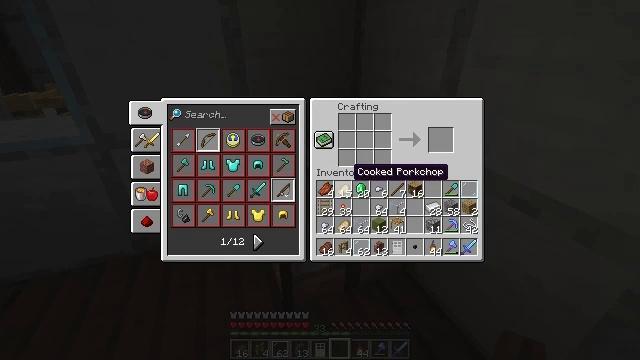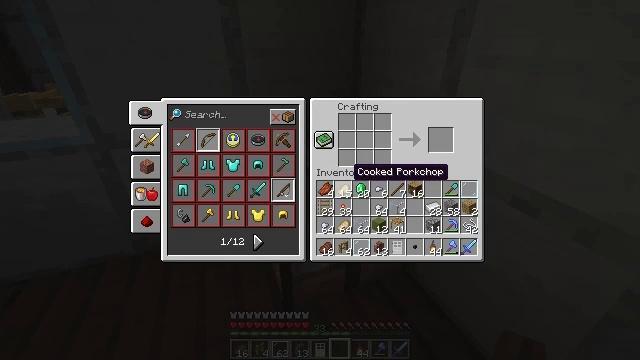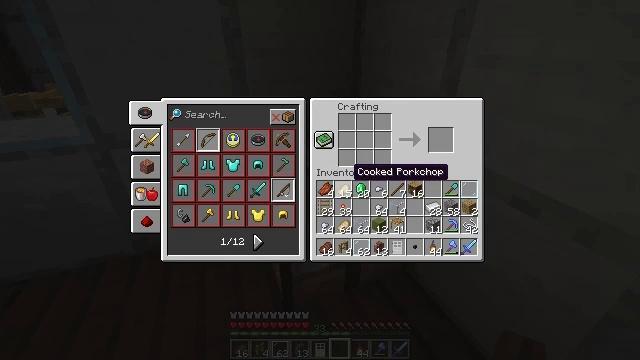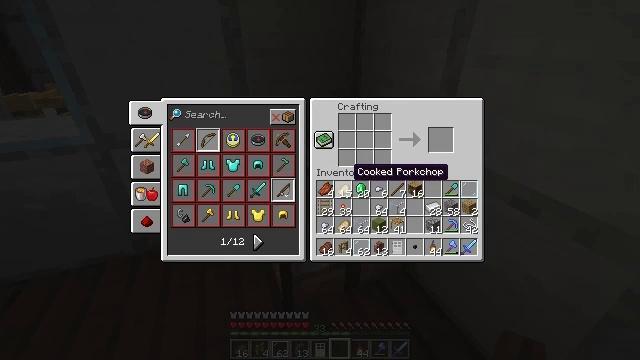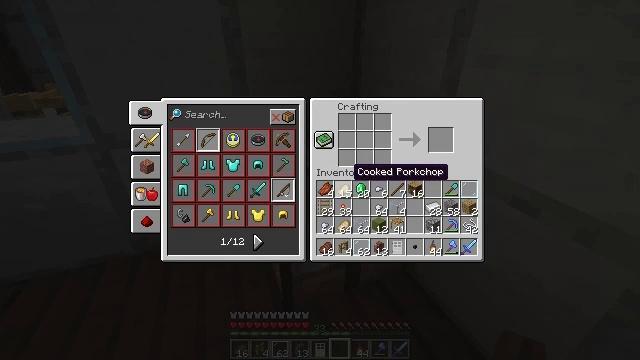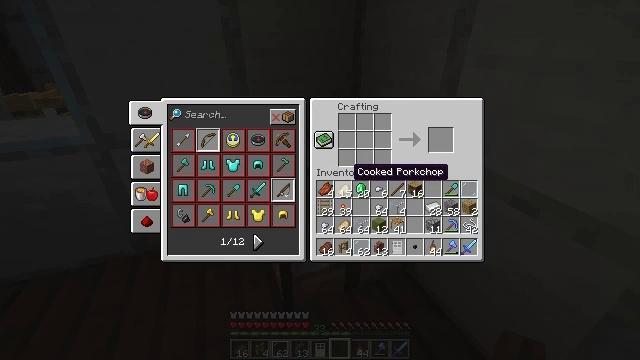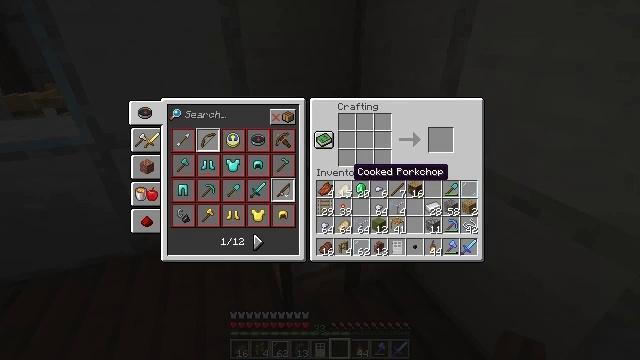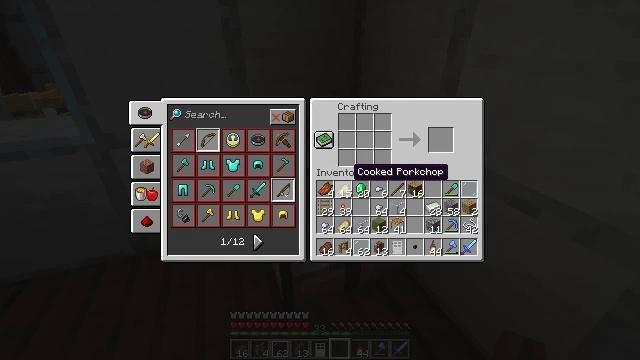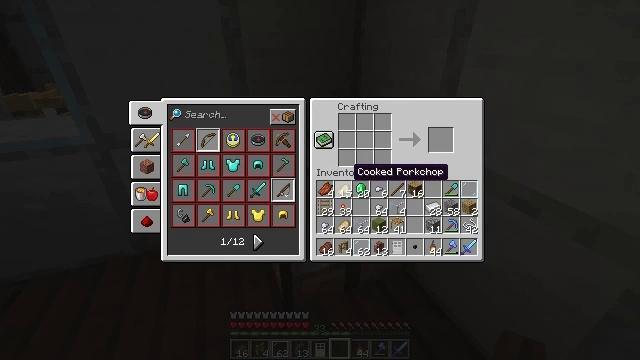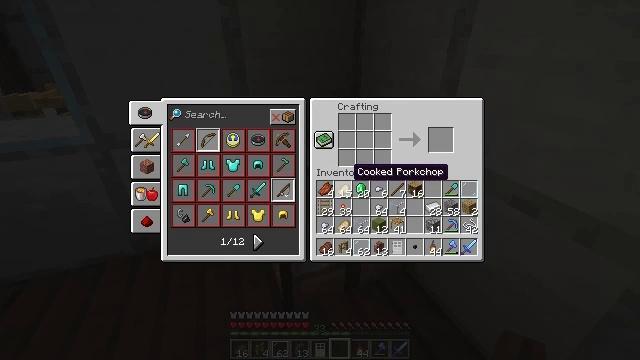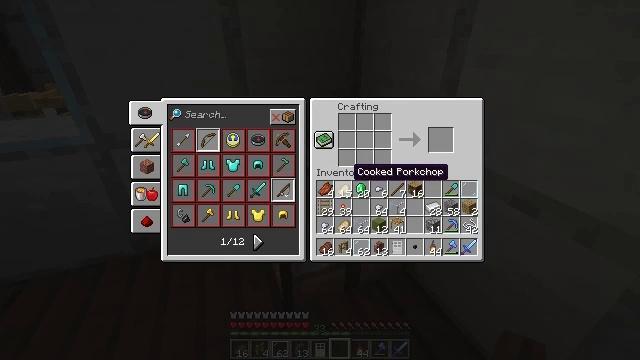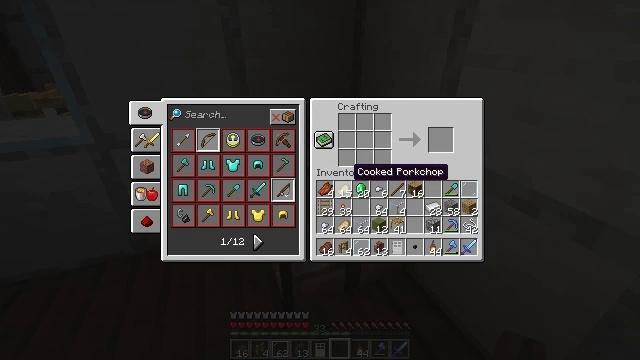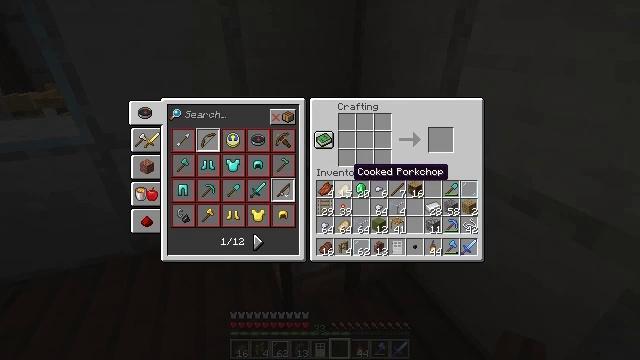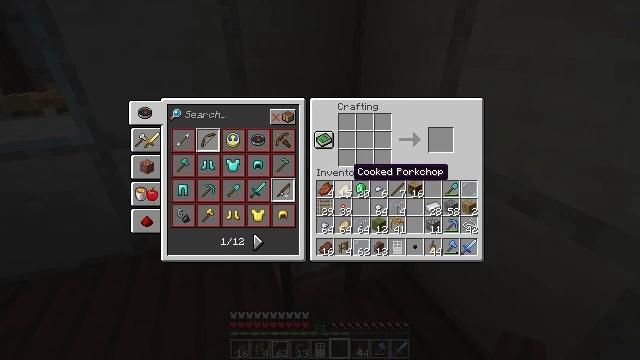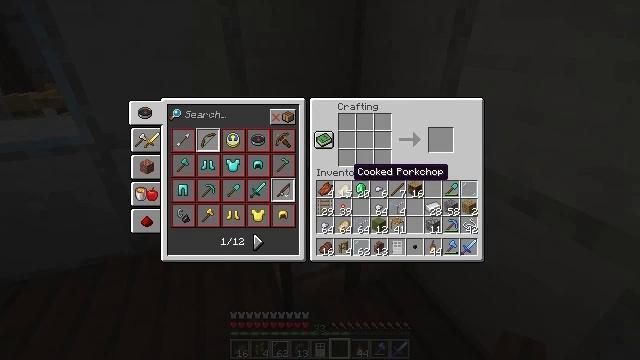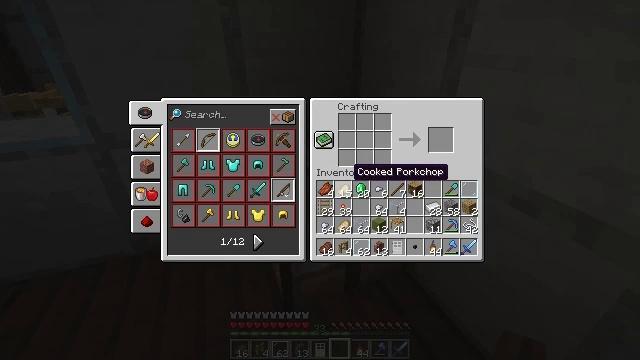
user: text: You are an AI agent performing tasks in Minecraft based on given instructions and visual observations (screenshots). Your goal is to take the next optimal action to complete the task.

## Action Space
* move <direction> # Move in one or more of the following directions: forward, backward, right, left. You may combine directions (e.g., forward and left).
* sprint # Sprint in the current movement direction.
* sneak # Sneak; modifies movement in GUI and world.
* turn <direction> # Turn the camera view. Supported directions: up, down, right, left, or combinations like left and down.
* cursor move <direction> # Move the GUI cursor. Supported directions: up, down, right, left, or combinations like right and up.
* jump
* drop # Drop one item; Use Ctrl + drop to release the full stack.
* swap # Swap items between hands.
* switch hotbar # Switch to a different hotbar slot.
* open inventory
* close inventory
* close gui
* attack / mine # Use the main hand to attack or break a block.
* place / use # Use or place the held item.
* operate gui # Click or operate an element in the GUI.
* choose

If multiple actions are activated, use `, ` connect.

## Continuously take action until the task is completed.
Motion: motion action
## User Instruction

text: Utilize the crafting table to craft a heavy weighted pressure plate.
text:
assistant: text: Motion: no_op
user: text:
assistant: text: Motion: no_op
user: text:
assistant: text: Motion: no_op
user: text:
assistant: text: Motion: no_op
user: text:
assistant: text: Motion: no_op
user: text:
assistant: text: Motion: no_op
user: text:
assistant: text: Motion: no_op
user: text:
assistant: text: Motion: no_op
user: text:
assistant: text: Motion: no_op
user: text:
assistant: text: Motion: no_op
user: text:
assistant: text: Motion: no_op
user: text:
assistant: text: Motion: no_op
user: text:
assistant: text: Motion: no_op
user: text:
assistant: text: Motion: no_op
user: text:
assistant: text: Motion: no_op
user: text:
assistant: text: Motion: no_op
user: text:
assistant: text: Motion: no_op
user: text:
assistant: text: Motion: no_op
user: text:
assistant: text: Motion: no_op
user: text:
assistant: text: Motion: no_op
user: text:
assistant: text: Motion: no_op
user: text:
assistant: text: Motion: no_op
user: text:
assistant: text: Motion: no_op
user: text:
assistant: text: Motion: no_op
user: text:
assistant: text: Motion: no_op
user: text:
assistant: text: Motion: no_op
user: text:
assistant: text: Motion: no_op
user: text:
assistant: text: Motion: no_op
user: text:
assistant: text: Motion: no_op
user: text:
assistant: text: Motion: no_op